Question: Lets say we have a table named 'record' with 4 fields
'''
id (INT 11 AUTO_INC)
email (VAR 50)
timestamp (INT 11)
status (INT 1)
'''
And the table contains following data

Now we can see that the email address test@xample.com was duplicated 4 times (the record with the lowest timestamp is the original one and all copies after that are duplicates). I can easily count the number of unique records using
'''
SELECT COUNT(DISTINCT email) FROM record
'''
I can also easily find out which email address was duplicated how many times using
'''
SELECT email, count(id) FROM record GROUP BY email HAVING COUNT(id)>1
'''
But now the business question is
How many times 'STATUS' was 1 on all the Duplicate Records?
For example:
- - - - -
So the sum of all the numbers is '0 + 1 + 1 + 0 + 2 = 4'
Which means there were 4 Duplicate records which had 'status = 1' In table
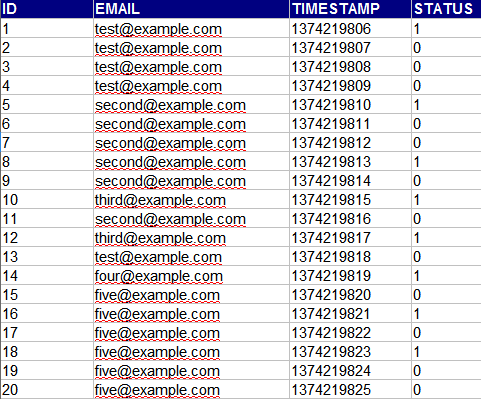
Answer: This is a new solution that works better. It removes the first entry for each email and then counts the rest. It's not easy to read, if possible I would write this in a stored procedure but this works.
'''
select sum(status)
from dude d1
join (select email,
min(ts) as ts
from dude
group by email) mins
using (email)
where d1.ts != mins.ts;
'''
<URL>
Your own query to find "which email address was duplicated how many times using"
'''
SELECT email,
count(id) as duplicates
FROM record
GROUP BY email
HAVING COUNT(id)>1
'''
can easily be modified to answer "How many Duplicate records have status = 1"
'''
SELECT email,
count(id) as duplicates_status_sum
FROM record
GROUP BY email
WHERE status = 1
HAVING COUNT(id)>1
'''
Both these queries will answer the original line so it's actually "duplicates including the original one". You can subtract 1 from the sums if the original one always have status 1.
'''
SELECT email,
count(id) -1 as true_duplicates
FROM record
GROUP BY email
HAVING COUNT(id)>1
SELECT email,
count(id) -1 as true_duplicates_status_sum
FROM record
GROUP BY email
WHERE status = 1
HAVING COUNT(id)>1
'''